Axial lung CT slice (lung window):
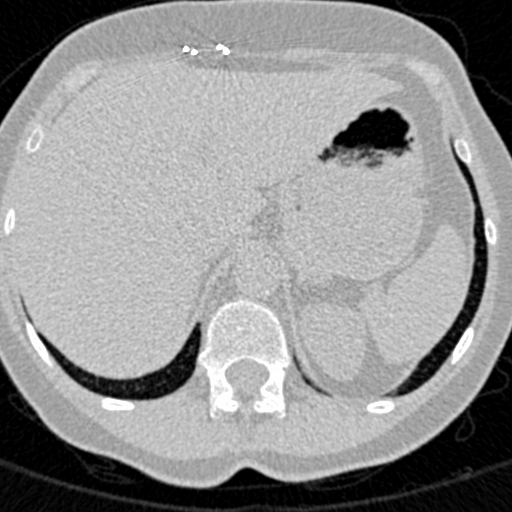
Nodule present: no